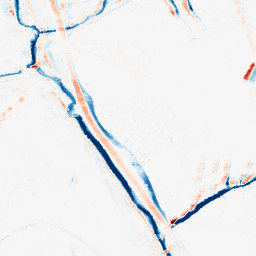
Category: morphological
Decomposition family: morphological_ellipse
Decomposition parameters: operation: average
width: 5
height: 10
Upsampling method: lanczos
Upsampling parameters: scale: 4
Upsampling scale: 4